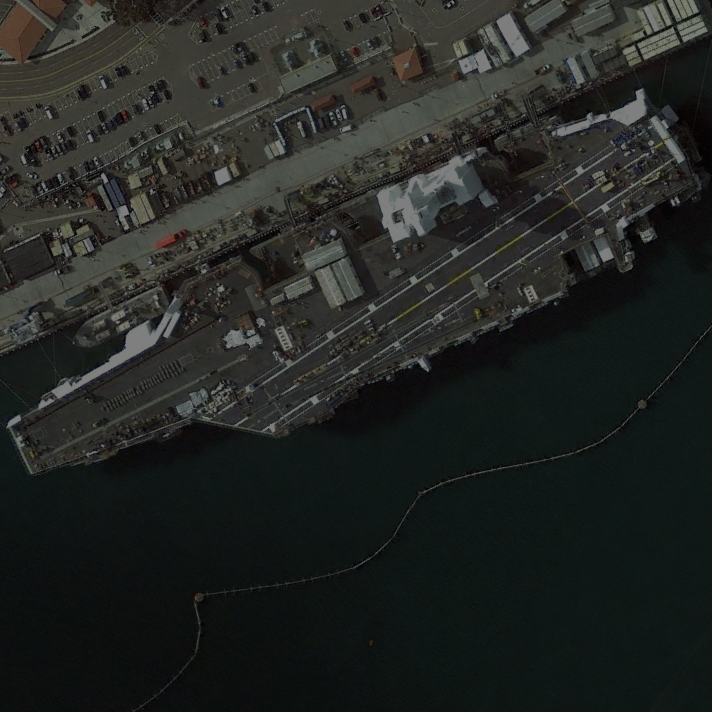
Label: aircraft_carrier